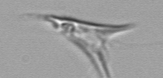
Label: Chrysochromulina_lanceolata